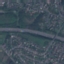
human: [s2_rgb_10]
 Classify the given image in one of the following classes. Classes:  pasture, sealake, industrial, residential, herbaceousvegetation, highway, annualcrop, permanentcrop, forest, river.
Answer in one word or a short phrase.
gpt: Highway